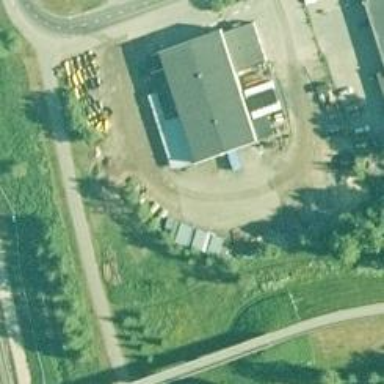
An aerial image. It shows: Warehouse.